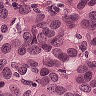
Metastatic tissue present: yes